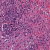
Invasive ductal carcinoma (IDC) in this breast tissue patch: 1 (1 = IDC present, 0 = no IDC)